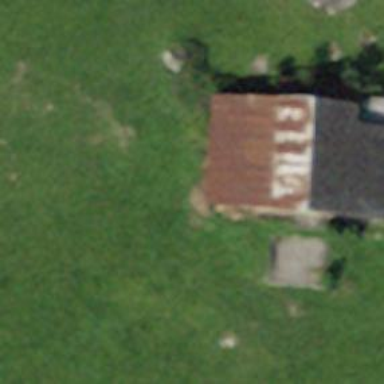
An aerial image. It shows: Barn.